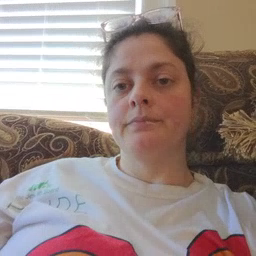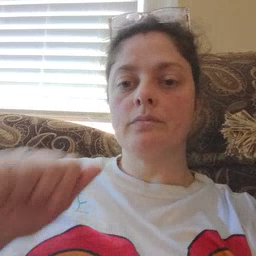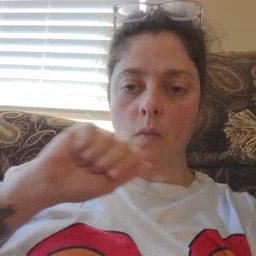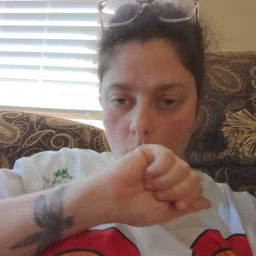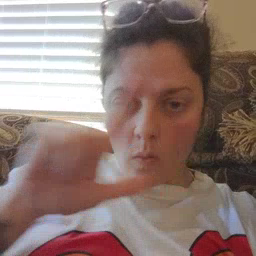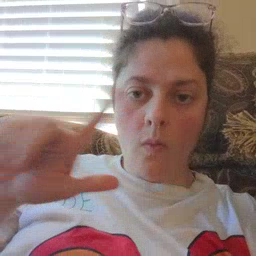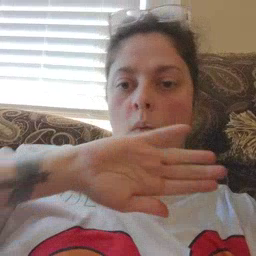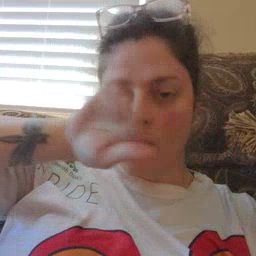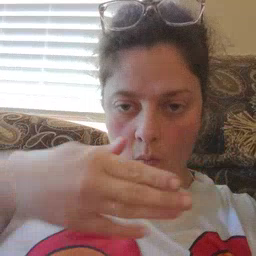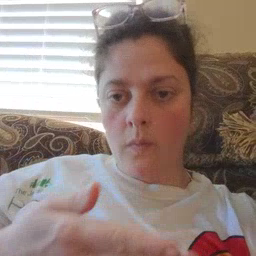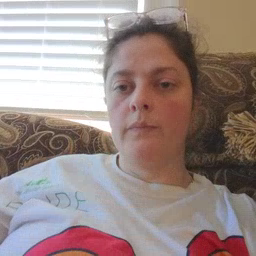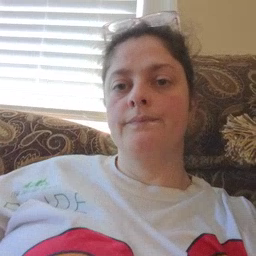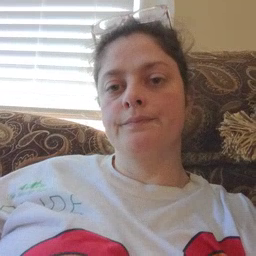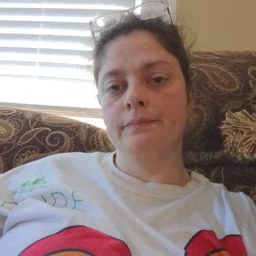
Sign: all